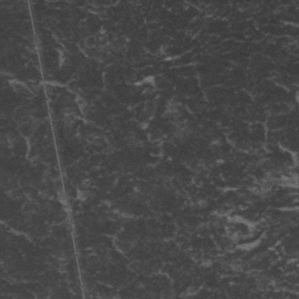
Label: frost